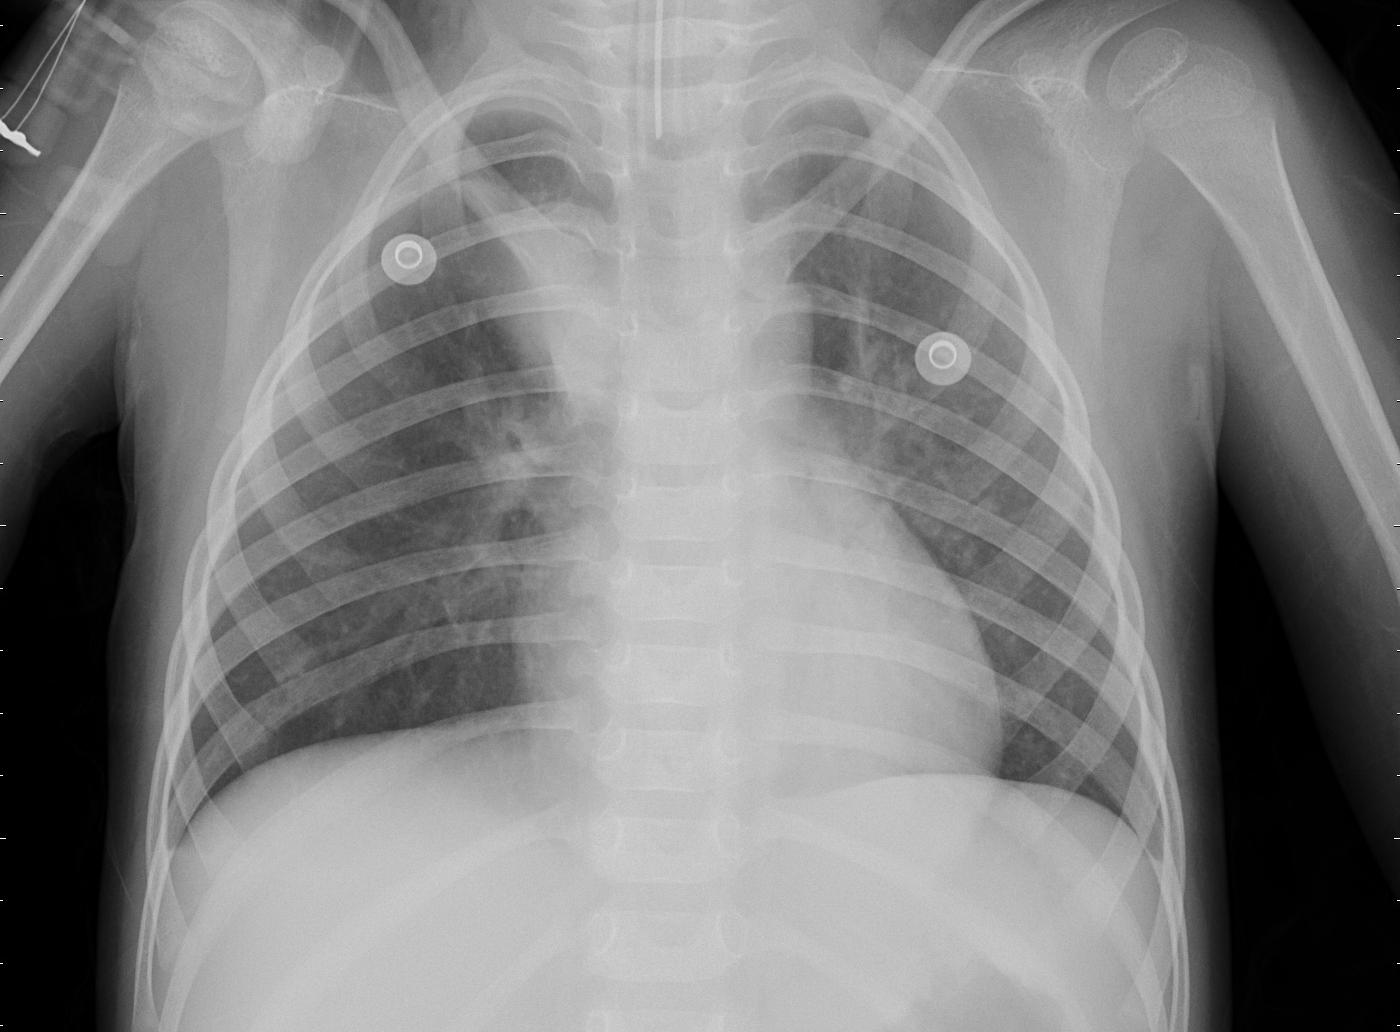
Diagnosis: PNEUMONIA